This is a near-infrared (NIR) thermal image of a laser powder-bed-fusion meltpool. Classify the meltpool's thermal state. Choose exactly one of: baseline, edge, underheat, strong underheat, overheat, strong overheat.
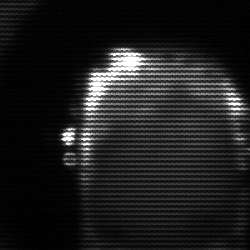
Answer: baseline